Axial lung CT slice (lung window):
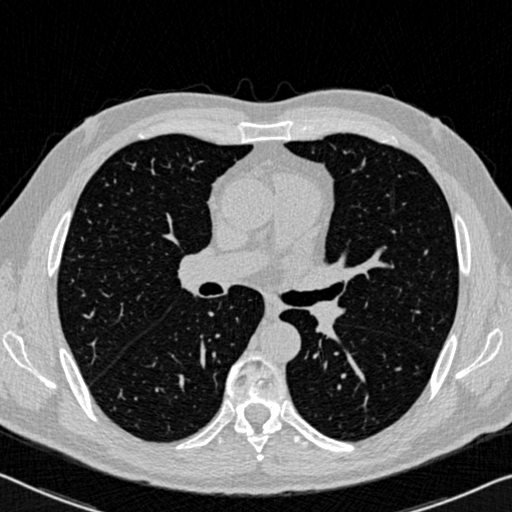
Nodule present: no